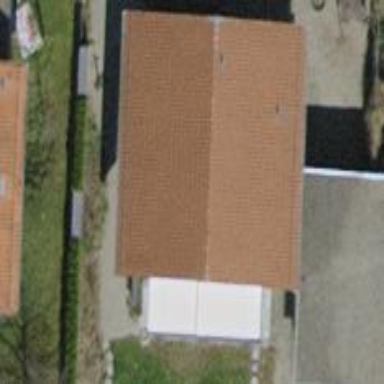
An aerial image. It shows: Building with tile roof.